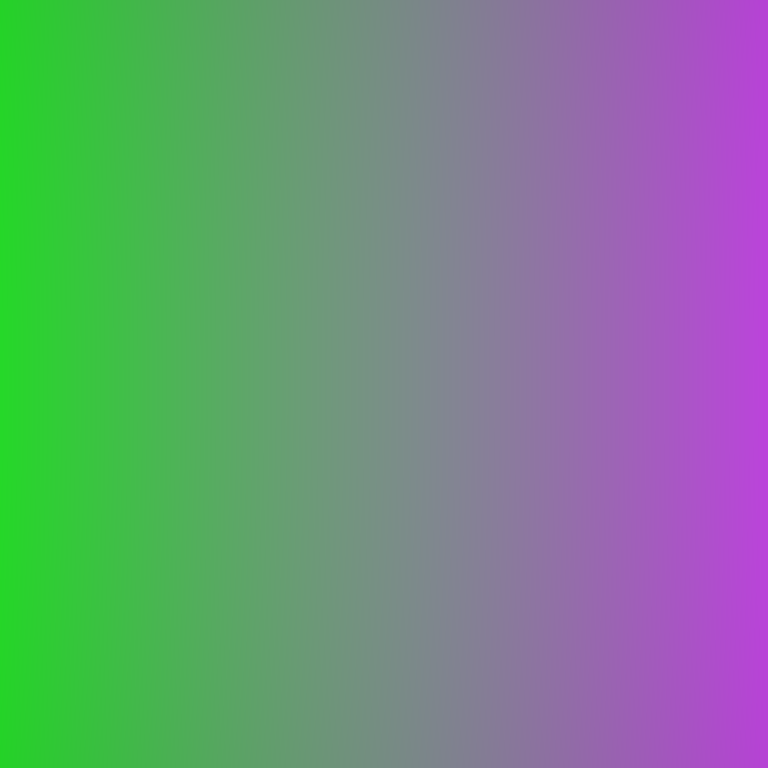
Abstract light effect, smooth gradient from vibrant green to soft purple, calm atmosphere, diffuse light, no room, no furniture, no objects.